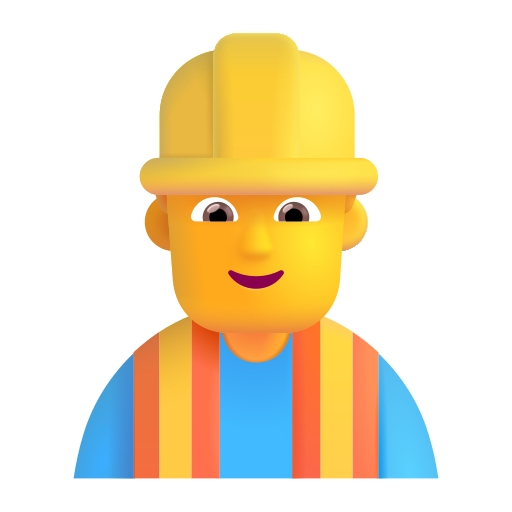
man construction worker color default